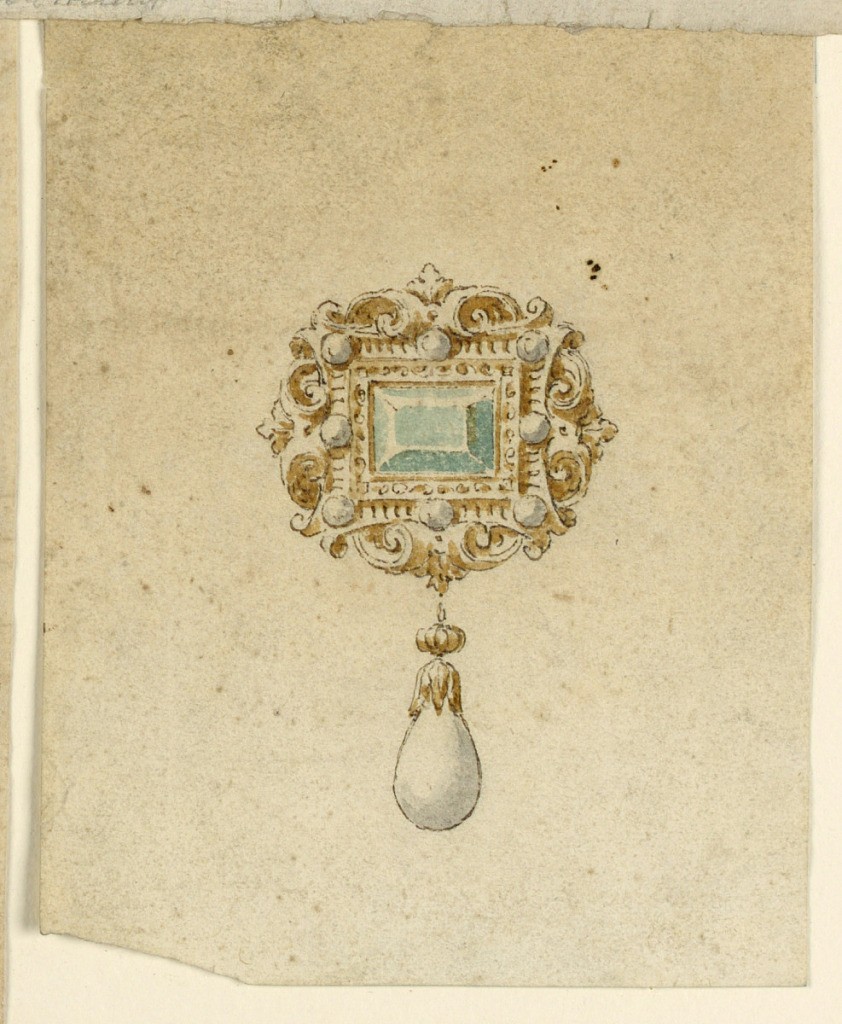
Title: Design for brooch with green diamonds and pearls
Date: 16th century
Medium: Pen, brush, sepia, green, light grey water colors. Paper
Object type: Drawing
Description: Vertical rectangle. An escutcheon containing a green diamond. Eight small pearls upon the inner frame. Below, hanging, a pearlike pearl.